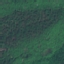
Land use / land cover class: Forest